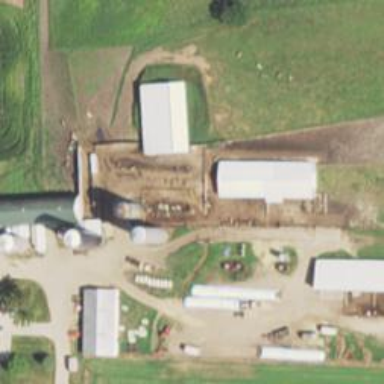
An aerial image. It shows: Silo building.